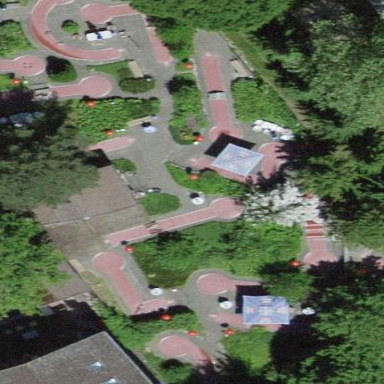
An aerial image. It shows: Miniature golf leisure land.